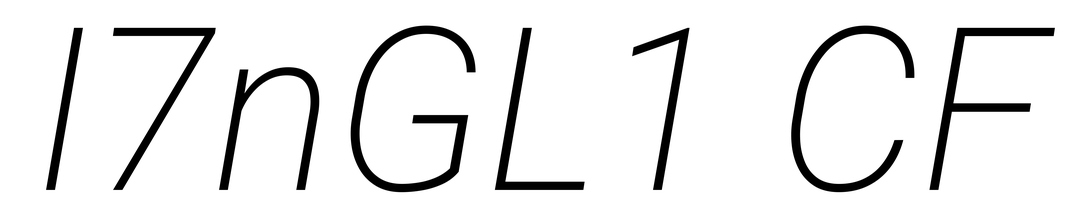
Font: Roboto-Italic_ExtraLight_Italic